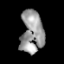
Tissue: lung
Cell type: Epithelial cells
Senescence score: 0.203
Nuclear area (px): 942
Mean DAPI intensity: 154.252